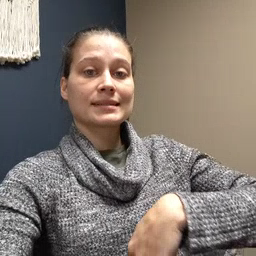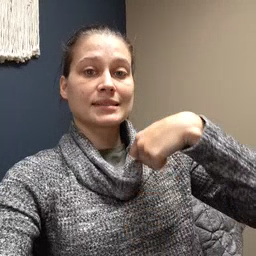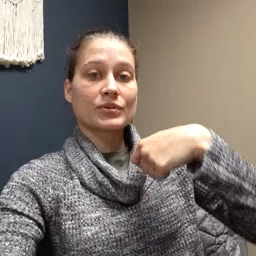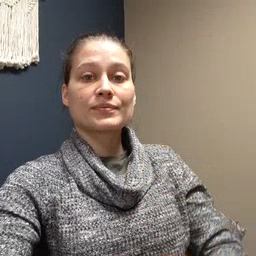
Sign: zipper